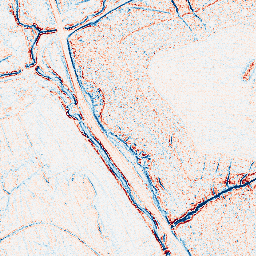
Category: edge_preserving
Decomposition family: anisotropic_diffusion
Decomposition parameters: iterations: 5
kappa: 50
gamma: 0.05
Upsampling method: sinc_hamming
Upsampling parameters: scale: 2
kernel_size: 4
Upsampling scale: 2